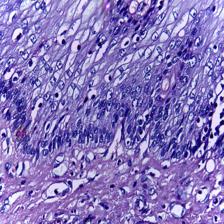
Diagnosis: Normal